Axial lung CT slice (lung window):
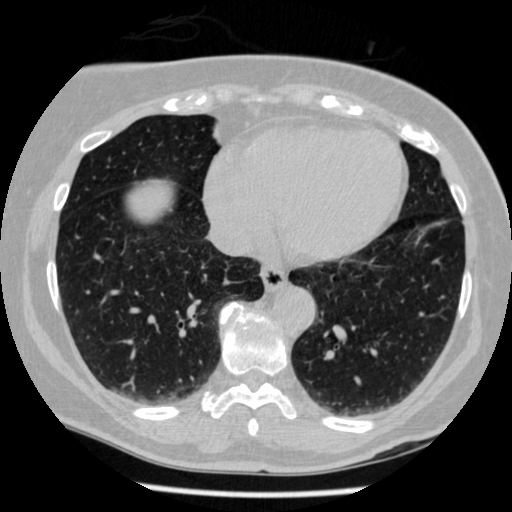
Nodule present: no